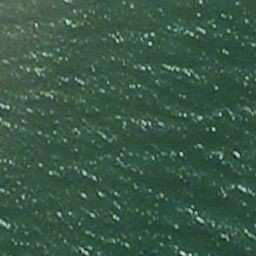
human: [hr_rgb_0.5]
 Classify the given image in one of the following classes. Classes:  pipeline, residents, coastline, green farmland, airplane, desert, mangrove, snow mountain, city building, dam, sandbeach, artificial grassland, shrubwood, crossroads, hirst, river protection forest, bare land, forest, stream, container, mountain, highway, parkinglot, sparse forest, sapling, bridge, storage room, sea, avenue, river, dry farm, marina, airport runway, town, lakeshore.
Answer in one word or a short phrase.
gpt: sea